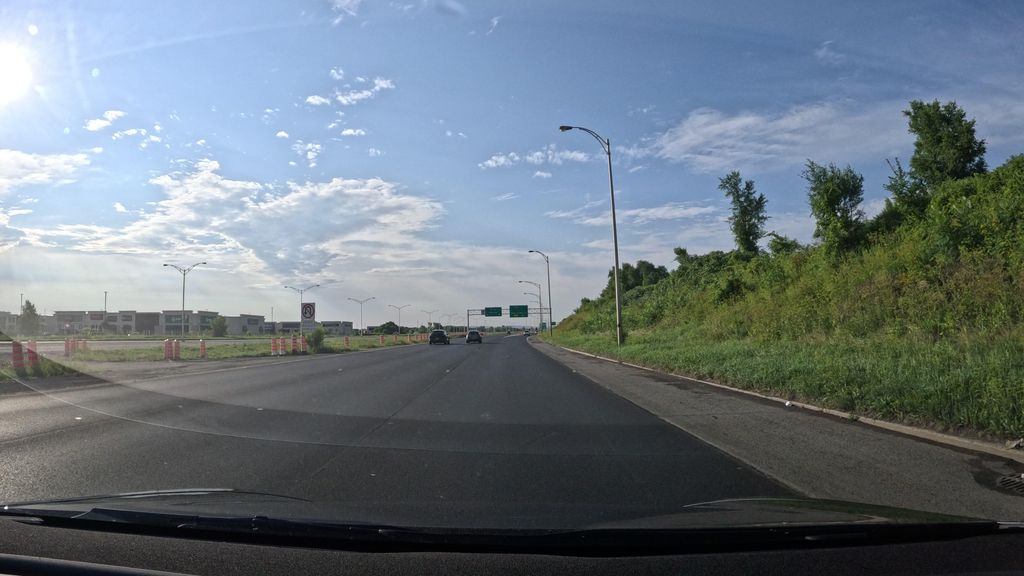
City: montreal